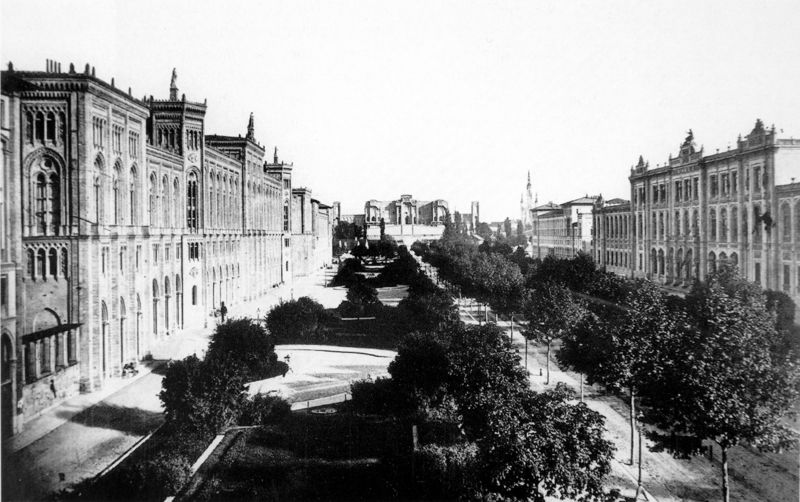
Titel: Maximilianstraße von Westen mit Maximilianeum im Rohbau
Standort: München
Institution: Stadtarchiv
Schlagwörter: baum, blätter, himmel, laub, schatten, weiß, bäume, grün, kirchturm, landschaft, stadt, fenster, frankreich, grau, hell, licht, paris, schwarz, strasse, säulen, anlage, gebäude, haus, park, parkanlage, rasen, schloss, weg, wiese, architektur, lang, stein, birken, ferne, häuser, weite, brüstung, busch, büsche, kirche, sonne, klassizismus, england, gotik, brunnen, turm, garten, skulptur, statue, sommer, bogen, fassade, fassaden, italien, perspektive, straßenflucht, fahne, dächer, giebel, allee, baumreihe, backstein, platz, figuren, rundbogen, promenade, krieg, monumental, menschenleer, tor, flucht, foto, fotografie, photographie, bögen, arkade, ruine, berlin, gehsteig, türme, münchen, palast, palazzi, palazzo, zentralperspektive, schwarz-weiß, politik, pracht, arkaden, neu, photo, skulpturen, statuen, gotisch, spitzbogen, spitzbögen, mauern, residenz, simse, romanik, historismus, etagen, tempel, london, fotographie, gegenüber, stockwerke, ensemble, bauten, begrünung, boulevard, maßwerk, amtsgebäude, rondell, anlagen, vorplatz, gesimse, maximilian, neo, maximilianstraße, bebauung, bürklein, ekklektizismus, fensterfronten, fronten, gesäumt, höhenunterschiede, kollonnade, kollonnaden, landtag, metropole, neogotik, prachtstrasse, prachtsttrasse, prachtvoll, rasenfläche, regierung, regierungsviertel, maximilianeum, gotisierend, neugotisch, neoromanik, neogotisch, palas, grünanlagen, woese, jardin, herrschaftsarchitektur, neubauten, fahrbahn, hausmann, junge bäume, marseille, windsor, sw, ns, hausman, schwarzwieß, gothis